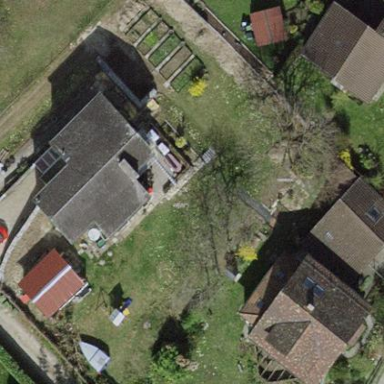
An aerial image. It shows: Garden surrounded by fence.